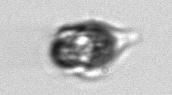
Label: Mesodinium